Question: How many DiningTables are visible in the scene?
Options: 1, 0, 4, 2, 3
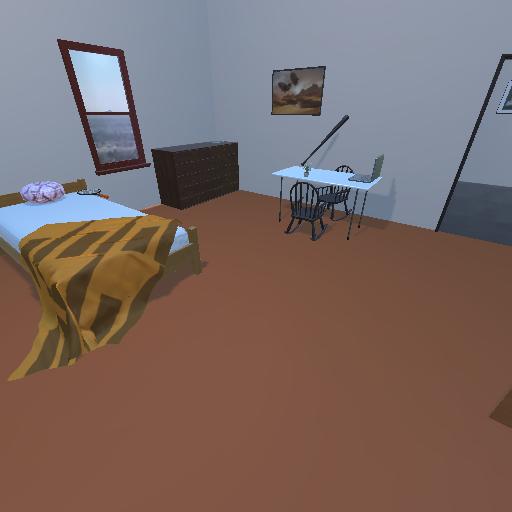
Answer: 1